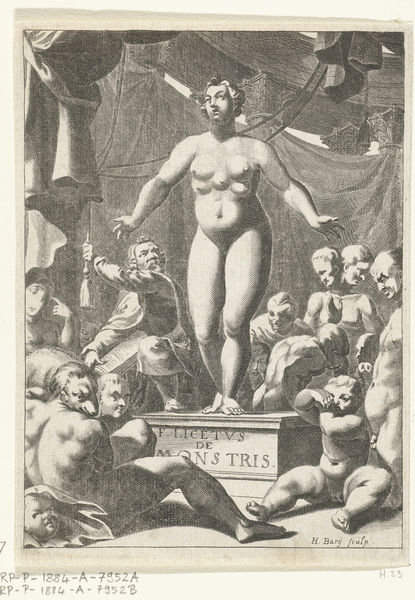
Titel: Naakte vrouw met vijf boezems
Künstler: Hendrik Bary
Standort: Amsterdam
Institution: Rijksmuseum
Schlagwörter: crowd, curtain, curtains, hands, men, people, white, women, black, woman, print, two, gods, man, naked, nude, nudes, roman, stone, head, boy, child, drawing, paper, black and white, dog, etching, illustration, sketch, allegory, sculpture, statue, breast, cherub, marble, arms, inscription, pencil, animal, legs, breasts, chest, tent, greyscale, baby, humans, lion, beast, latin, heads, monster, five, babies, muscles, exhibition, stage, plinth, fat, horror, grotesque, grayscale, exhibit, boobs, tits, odd, circus, giant, chimera, show, lifelike, signiture, display, monstrous, deformed, twins, janus, mock, freak, chimaire, exploitation, teats, monstris, freaks, deforms, fice, mons, tris, freak show, jeer